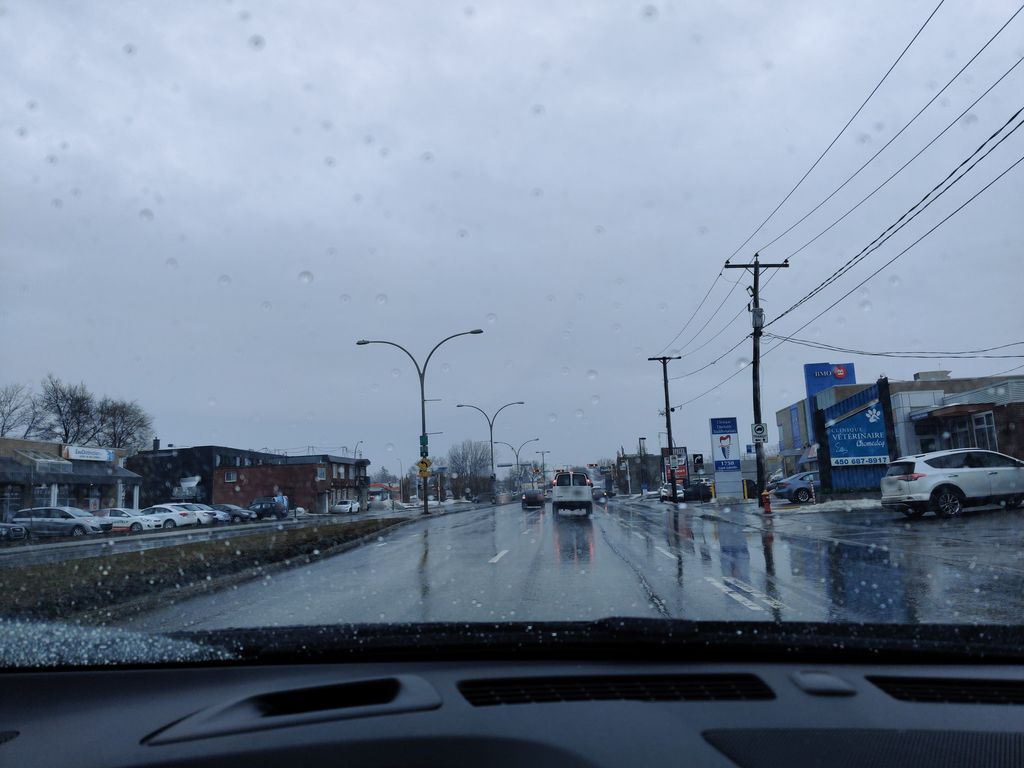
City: montreal